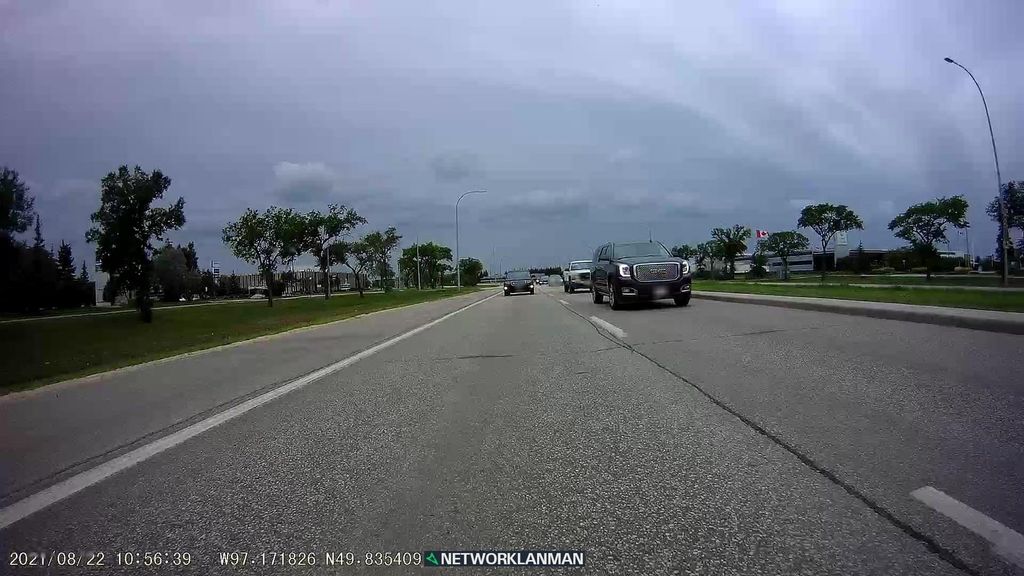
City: winnipeg